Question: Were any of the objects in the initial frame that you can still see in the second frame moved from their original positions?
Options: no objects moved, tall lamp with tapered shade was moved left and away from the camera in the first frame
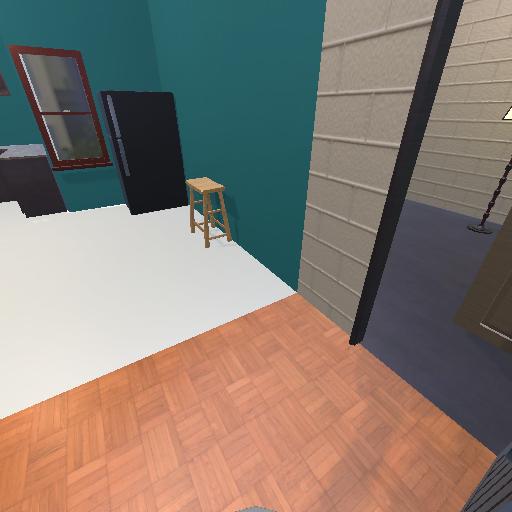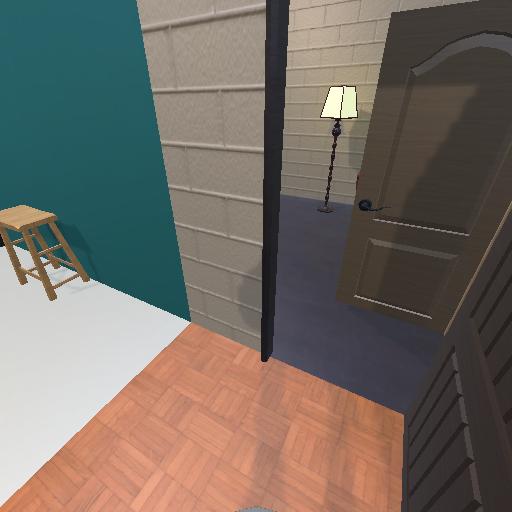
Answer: no objects moved